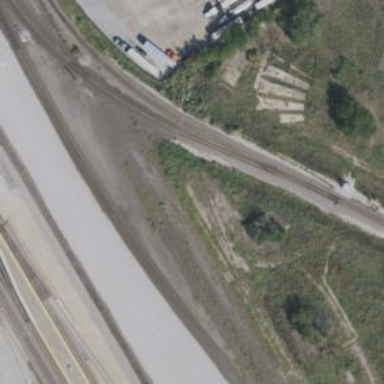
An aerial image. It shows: Abandoned railway.